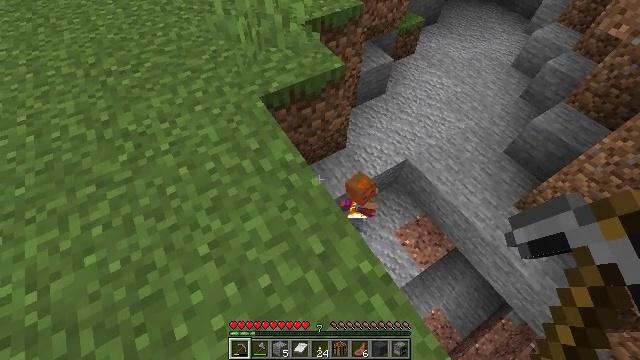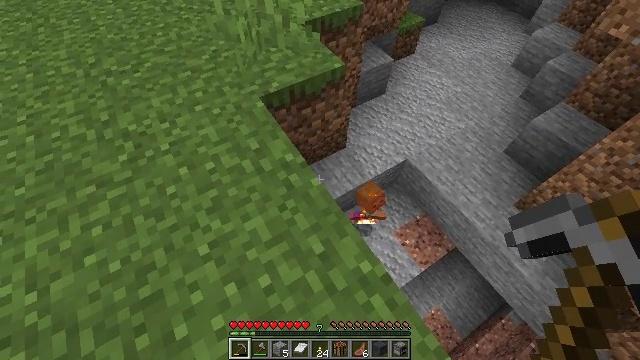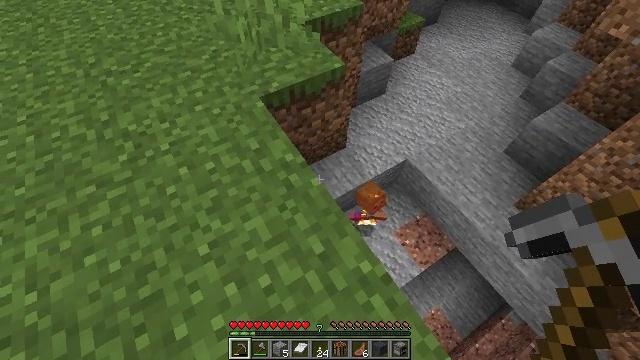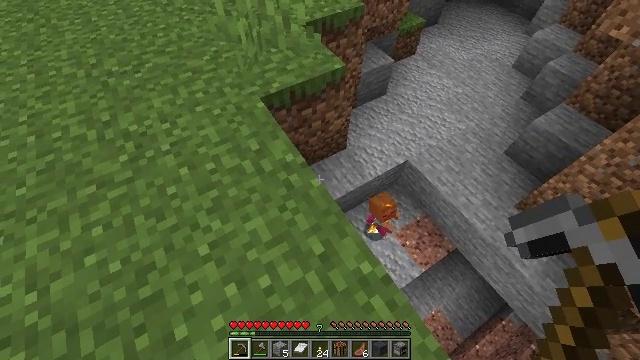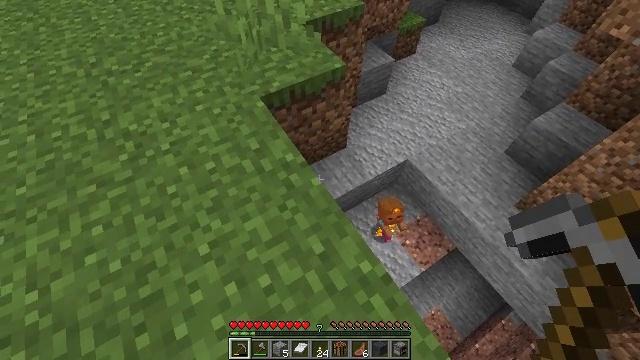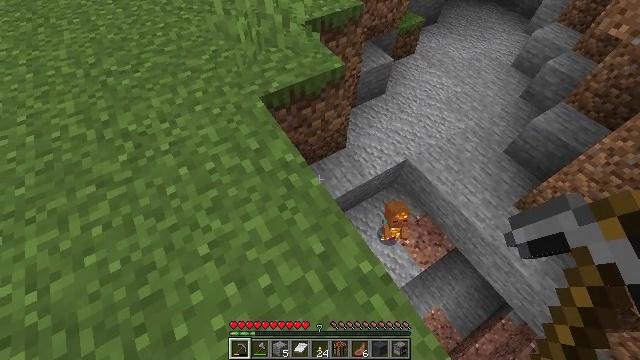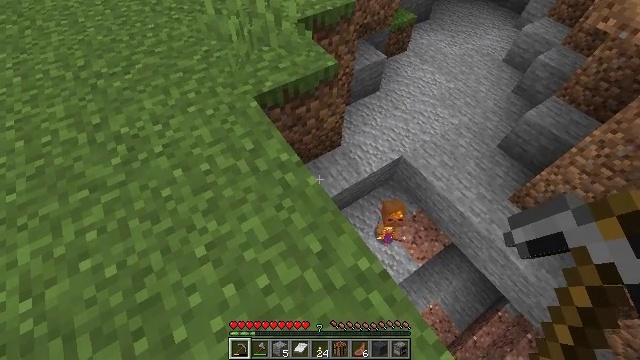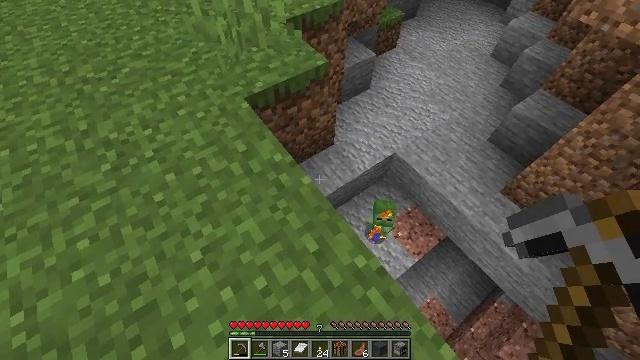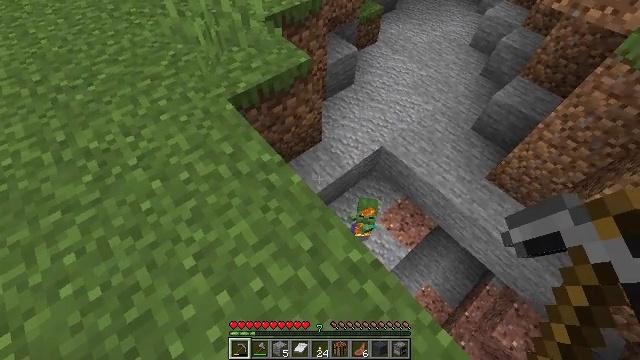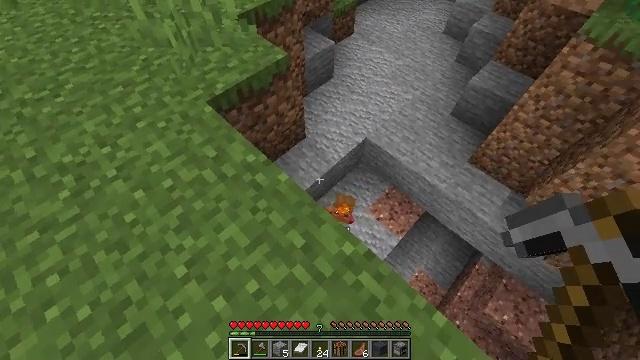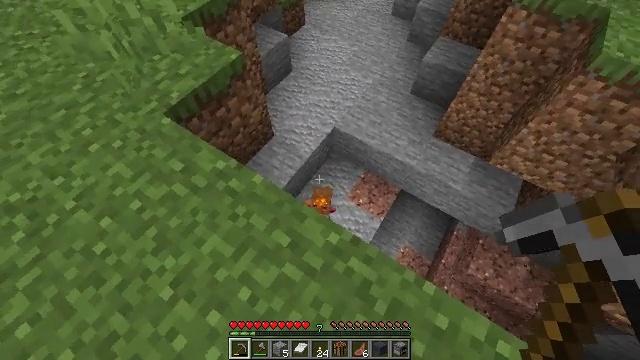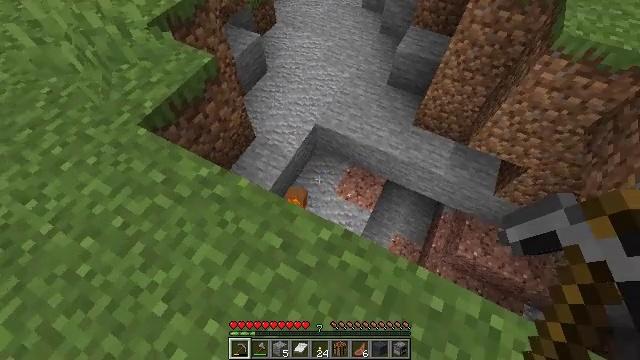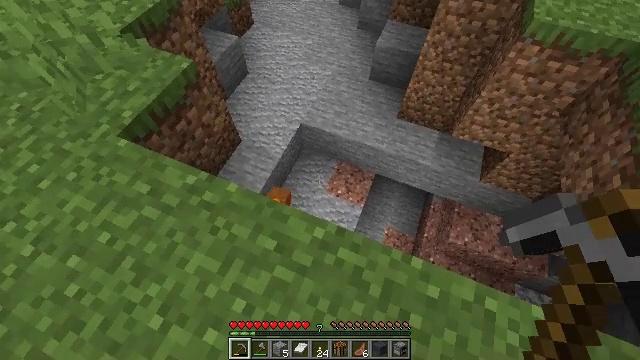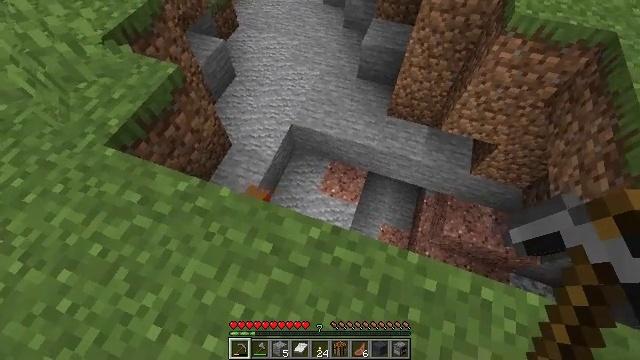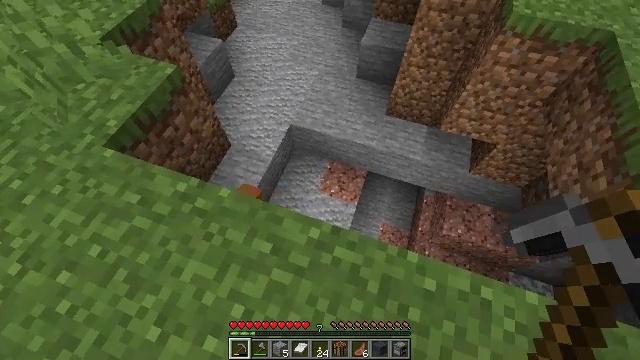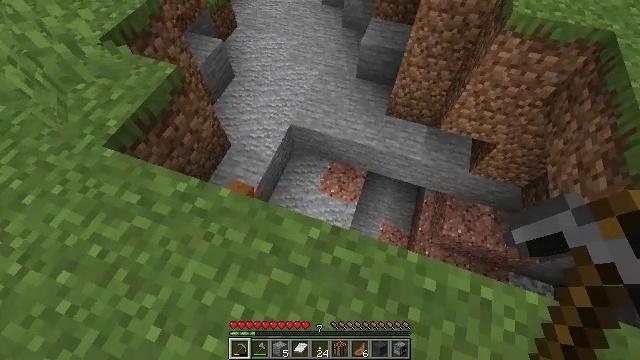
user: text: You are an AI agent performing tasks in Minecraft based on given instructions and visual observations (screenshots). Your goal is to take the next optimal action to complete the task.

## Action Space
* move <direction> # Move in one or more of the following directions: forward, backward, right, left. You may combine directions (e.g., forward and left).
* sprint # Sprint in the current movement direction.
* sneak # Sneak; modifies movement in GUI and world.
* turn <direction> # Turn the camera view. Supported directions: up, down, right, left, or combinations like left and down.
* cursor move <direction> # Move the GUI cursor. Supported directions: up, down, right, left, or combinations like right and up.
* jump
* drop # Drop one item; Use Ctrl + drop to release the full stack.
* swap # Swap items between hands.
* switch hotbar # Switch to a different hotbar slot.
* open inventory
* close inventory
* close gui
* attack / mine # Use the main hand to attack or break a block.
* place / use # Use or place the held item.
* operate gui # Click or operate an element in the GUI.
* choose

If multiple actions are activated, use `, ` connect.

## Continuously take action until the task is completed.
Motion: motion action
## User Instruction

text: Attack the pumpkin to gather it.
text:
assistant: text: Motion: no_op
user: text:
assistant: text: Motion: no_op
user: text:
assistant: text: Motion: no_op
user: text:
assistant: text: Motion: no_op
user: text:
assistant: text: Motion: no_op
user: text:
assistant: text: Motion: turn right
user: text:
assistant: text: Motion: turn right
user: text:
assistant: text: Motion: turn right
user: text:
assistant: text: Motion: turn right
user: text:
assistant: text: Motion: turn right and down
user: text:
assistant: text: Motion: turn right
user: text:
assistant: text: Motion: turn right
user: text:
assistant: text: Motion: turn right
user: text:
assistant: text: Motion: no_op
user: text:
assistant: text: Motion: no_op
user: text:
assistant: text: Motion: no_op
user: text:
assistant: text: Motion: no_op
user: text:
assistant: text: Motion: no_op
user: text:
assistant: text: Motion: no_op
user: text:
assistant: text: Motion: turn left
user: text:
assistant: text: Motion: turn left
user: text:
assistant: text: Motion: turn left
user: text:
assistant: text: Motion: turn left
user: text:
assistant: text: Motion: turn left
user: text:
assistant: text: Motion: turn left
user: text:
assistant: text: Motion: turn left
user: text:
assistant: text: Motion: no_op
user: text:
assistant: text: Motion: no_op
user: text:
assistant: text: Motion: no_op
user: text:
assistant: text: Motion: no_op